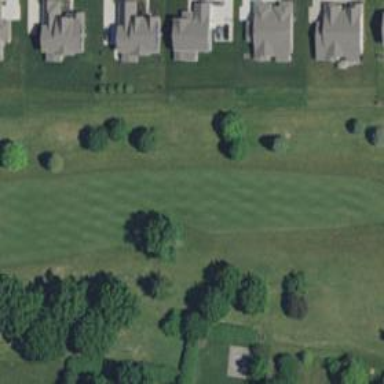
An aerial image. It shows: View of golf hole.